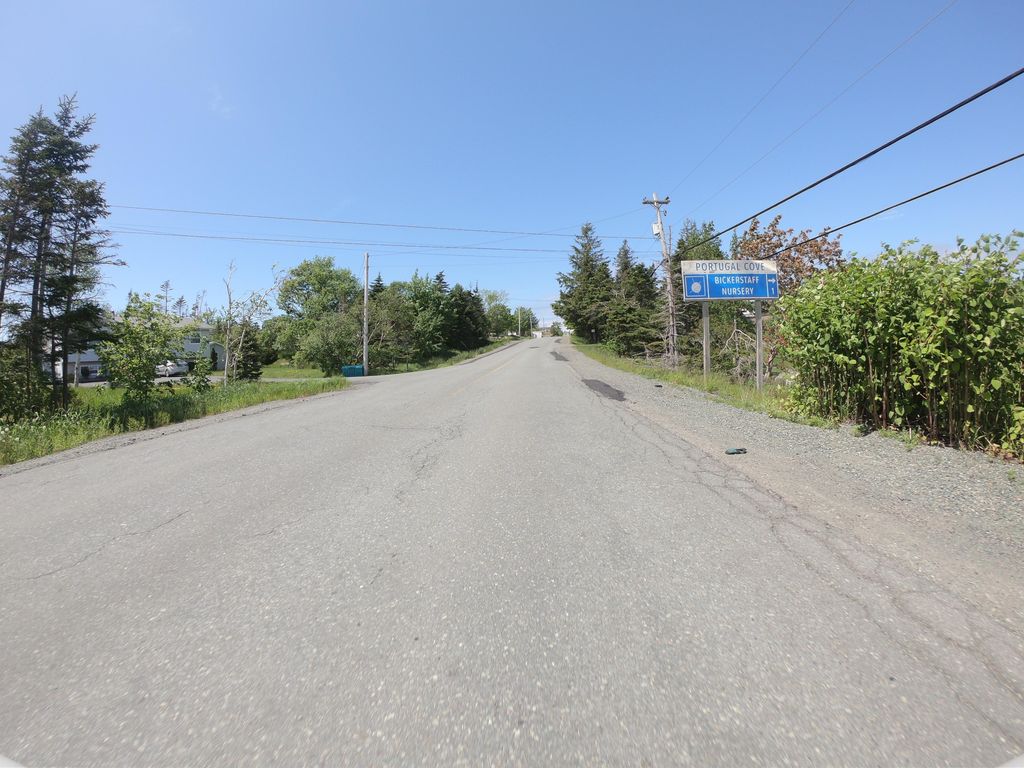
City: st_johns